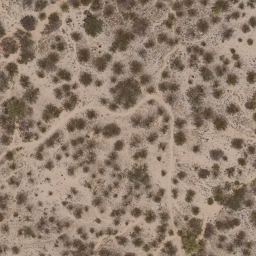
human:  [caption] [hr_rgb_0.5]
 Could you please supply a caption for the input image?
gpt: There are some grey plants scattered on the ground .

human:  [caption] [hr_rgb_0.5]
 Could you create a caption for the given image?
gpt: Lots of plants scattered in the loess ground. .

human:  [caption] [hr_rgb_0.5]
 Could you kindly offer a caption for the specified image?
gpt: Lots of plants scattered on the ground. .

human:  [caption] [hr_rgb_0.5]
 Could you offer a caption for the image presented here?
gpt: This is a chaparral .

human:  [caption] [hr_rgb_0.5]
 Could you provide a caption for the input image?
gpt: Some grey plants are scattered in the loess ground .